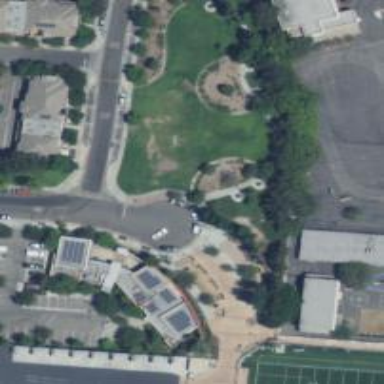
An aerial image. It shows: Park.